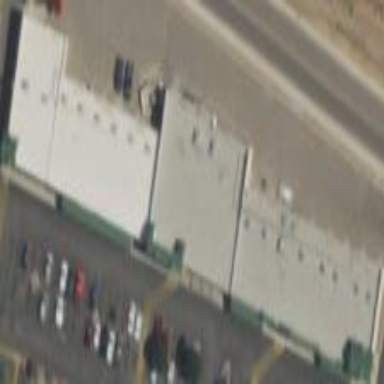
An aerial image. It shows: Retail building.